Question: On AWS Lightsail/EC2, there is a WordPress instance that is unable to upload images/templates/plugins from within WordPress.
I have been able to FTP into this instance with Filezilla and also ssh with bash. But the upload functionality inside WordPress needs to work.
When trying to install a new theme from within WordPress, it asks for ftps credentials. AWS requires the use of a pem file. The WordPress ui does not have the option of using a pem file.
The solution seems to be something like this, but I don't know the actual commands and steps: SSH in, create a user, give them access to something, create a new pem file, and tell WordPress to use the pem file via the FTP section in the wpconfig file.
The file structure is ~/htdocs/{wordpressFiles}

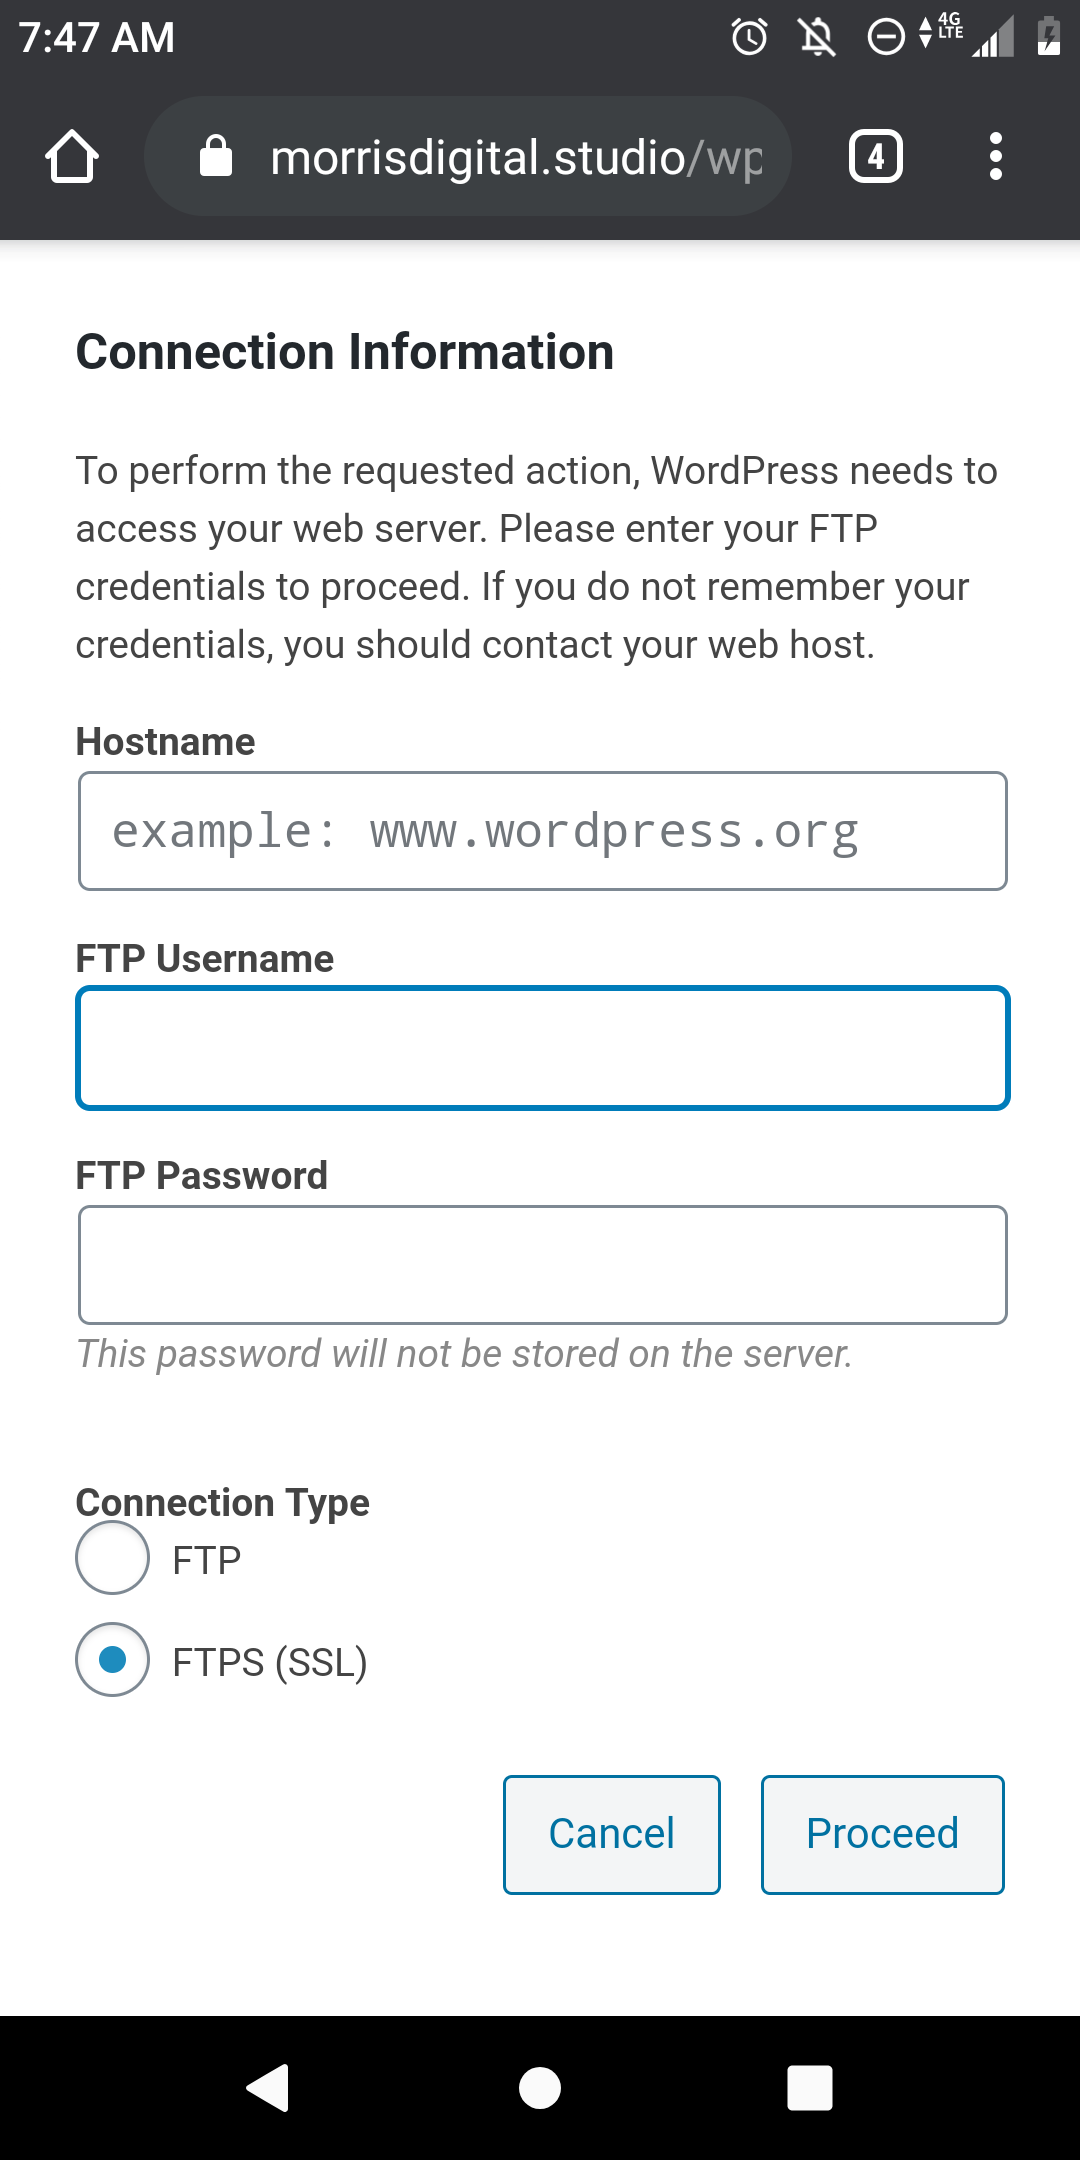
Answer: It sounds like you created the folder via FTP thus the FTP User is the file owner, so Apache cannot access it.
1.) Check if the main user is daemon or bitnami with ls -l
2.) If the user is not daemon you can try sudo chown daemon:daemon path/to/wp-plugins